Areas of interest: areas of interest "Dongfeng Nissan Shanghai Anji Minhang Authorized Dealer"
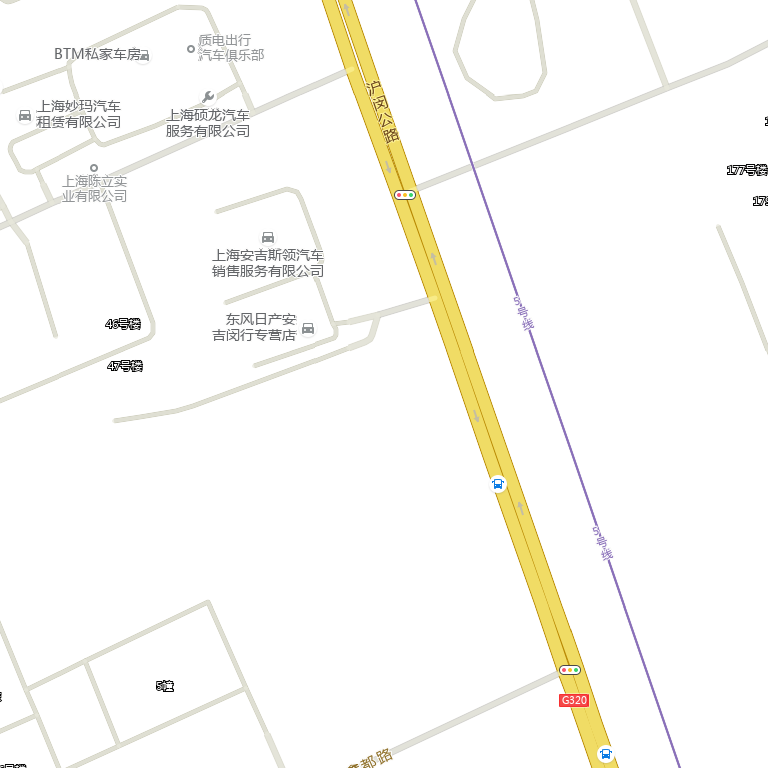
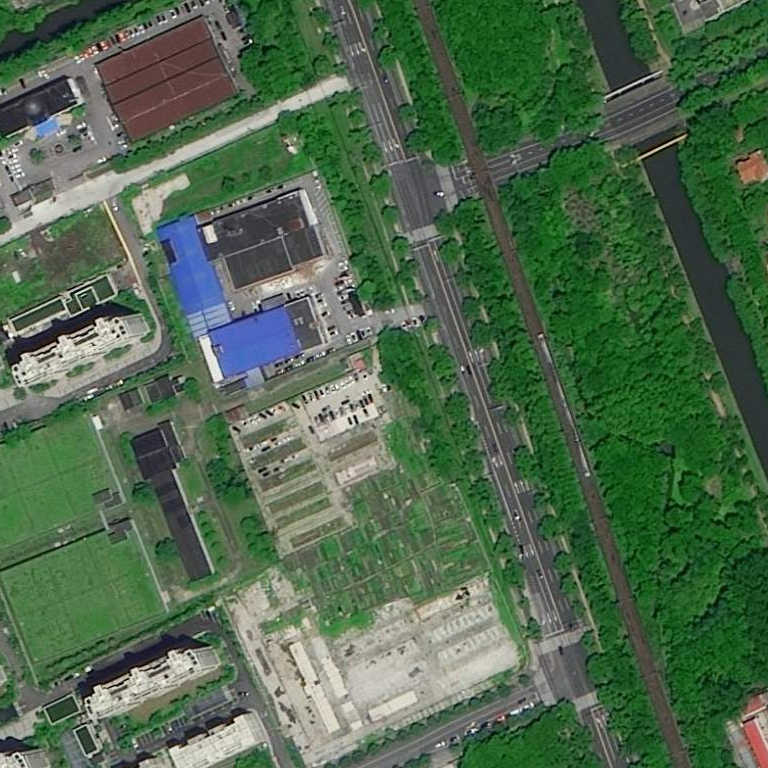